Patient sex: F
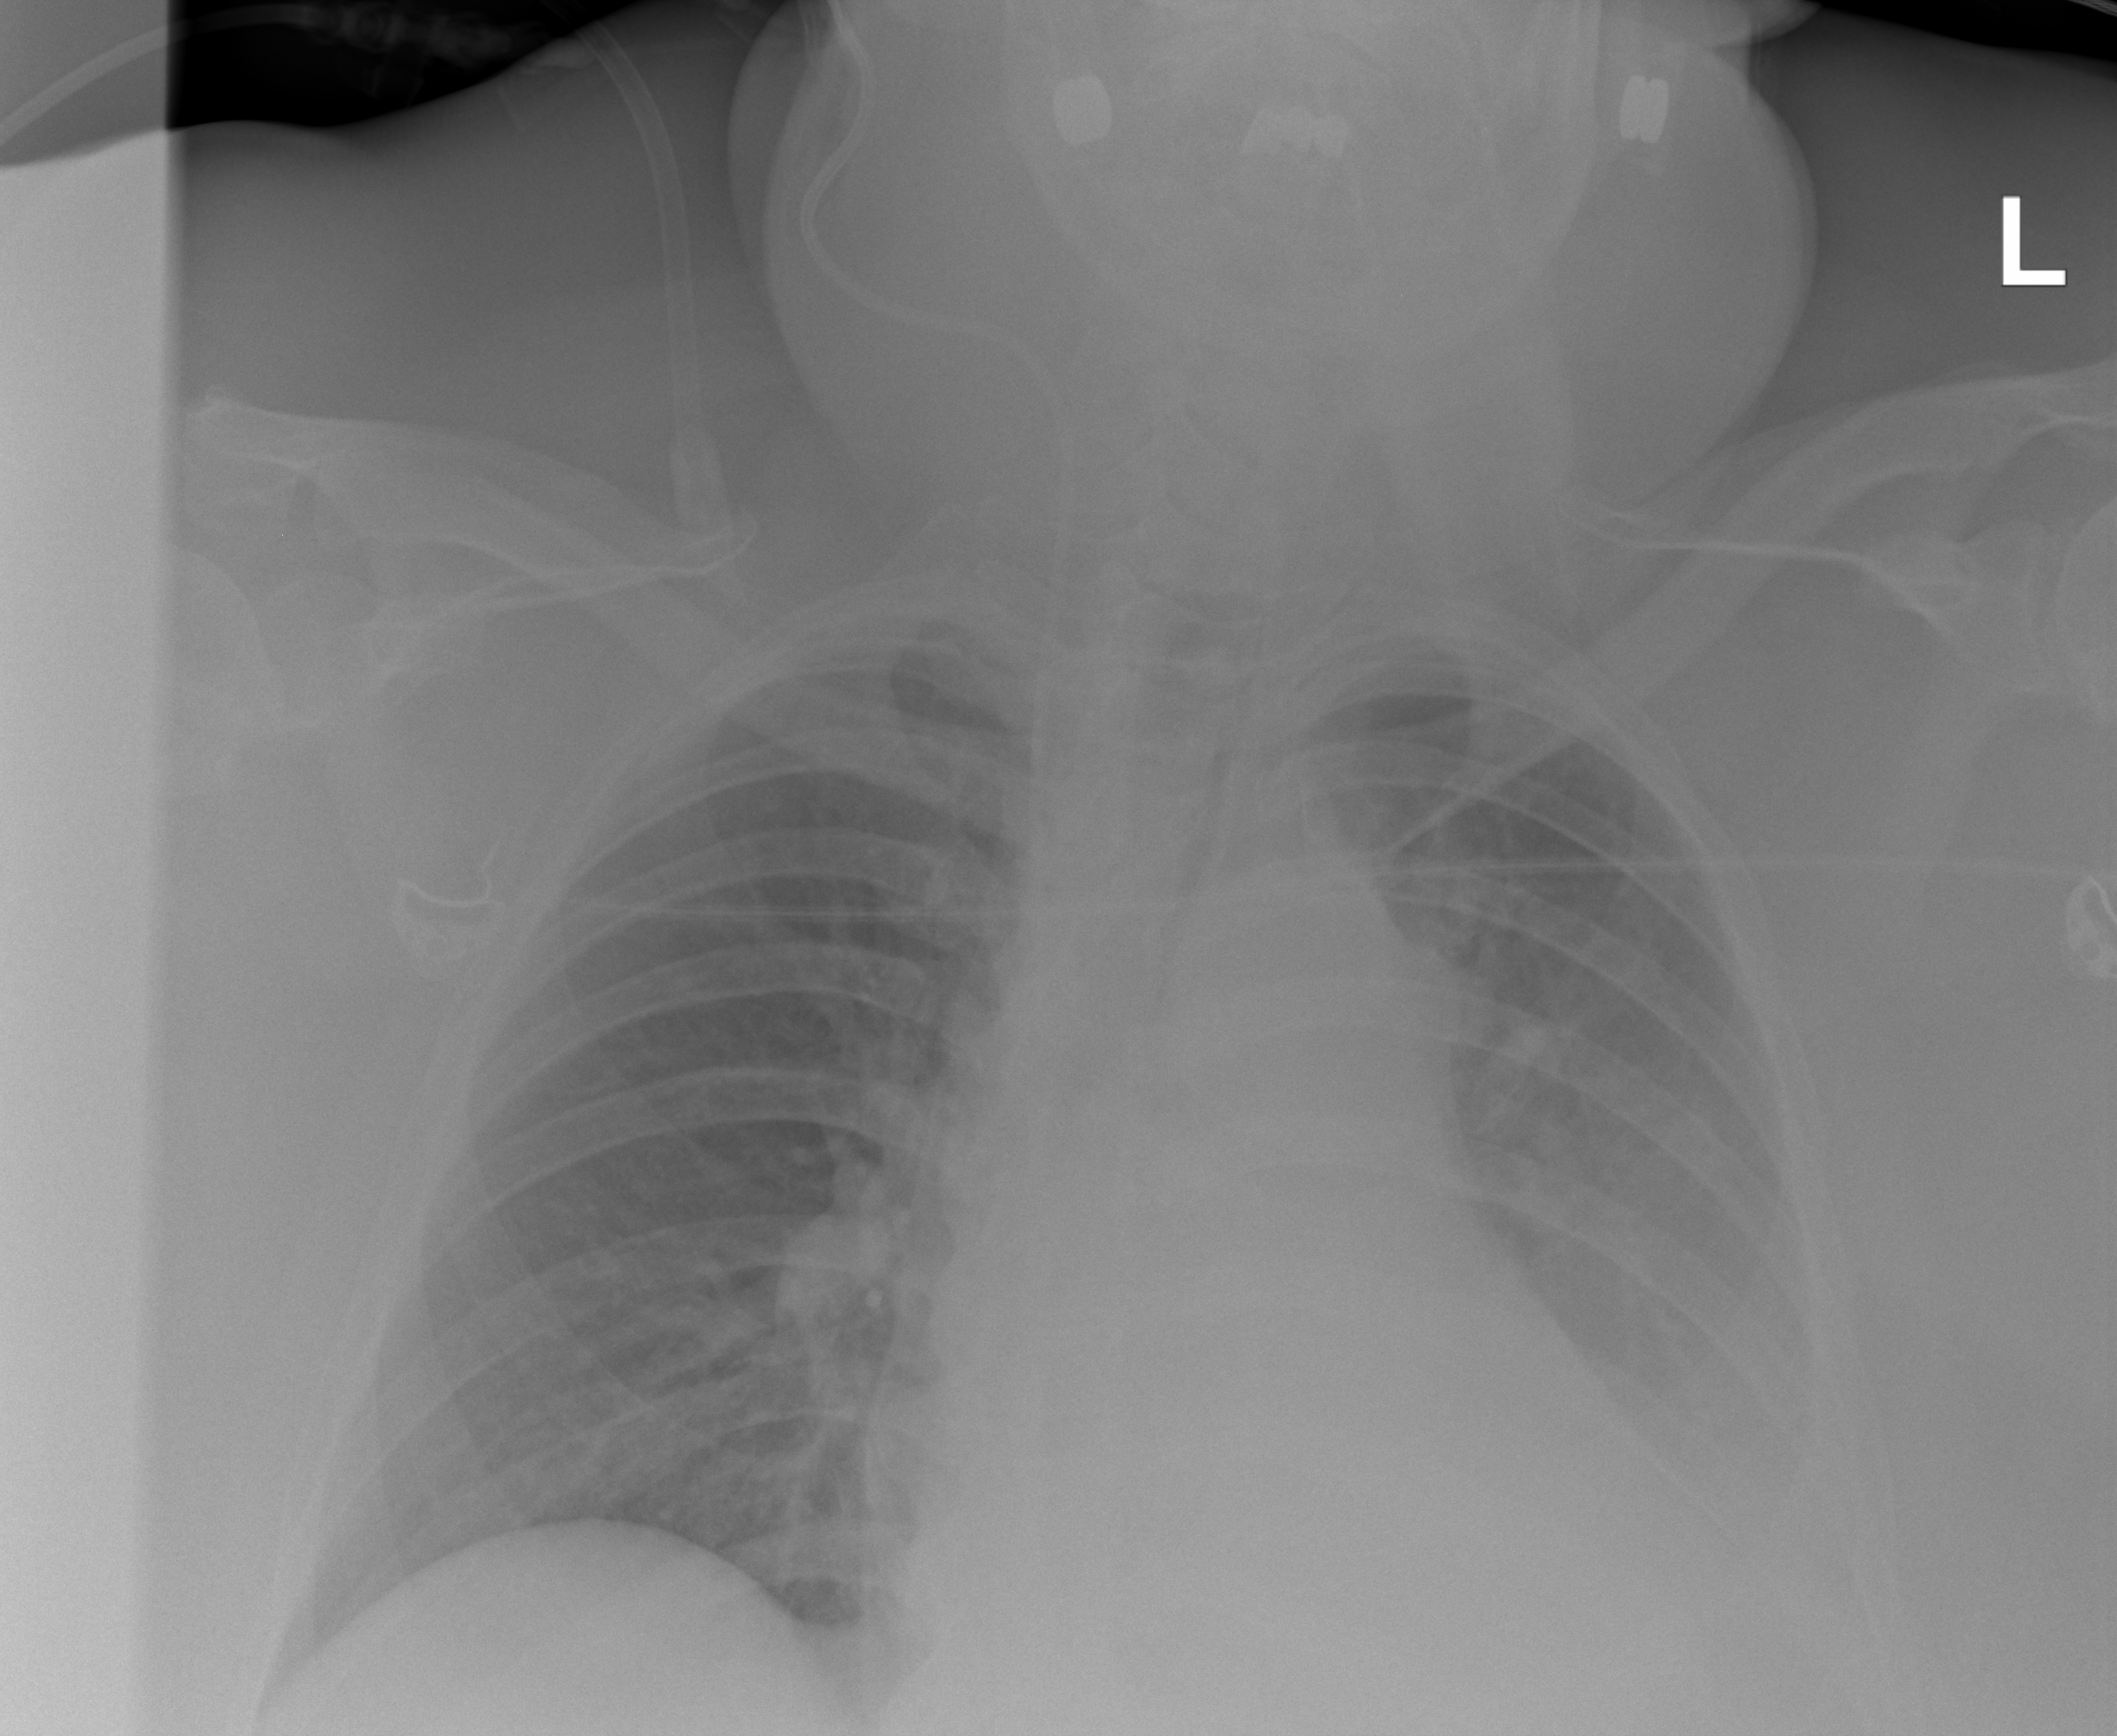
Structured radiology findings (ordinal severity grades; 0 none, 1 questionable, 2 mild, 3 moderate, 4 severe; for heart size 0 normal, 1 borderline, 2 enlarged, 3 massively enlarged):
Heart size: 2
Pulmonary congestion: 0
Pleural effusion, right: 0
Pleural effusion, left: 3
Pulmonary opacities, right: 0
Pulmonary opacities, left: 0
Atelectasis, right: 0
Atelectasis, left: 2